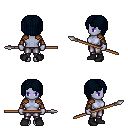
a pixel art fantasy rpg character, female body template, dark elf, purple skin, leather shoulder armor, metal pants, raven pageboy hairstyle, cloth bracers, black shoes, spear, four views (front, back, left, right), 2x2 character sprite sheet, small pixel art, hard edges, no anti-aliasing